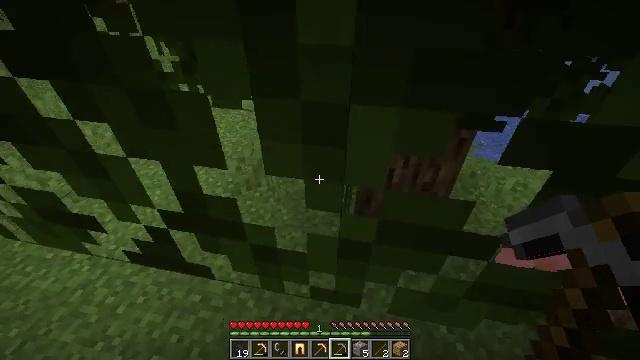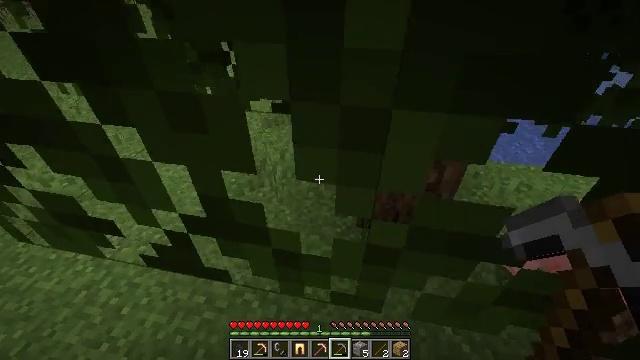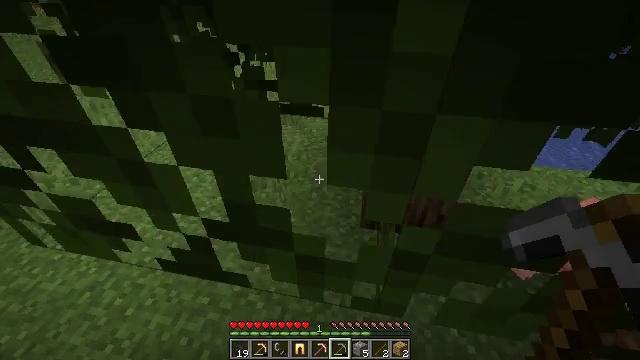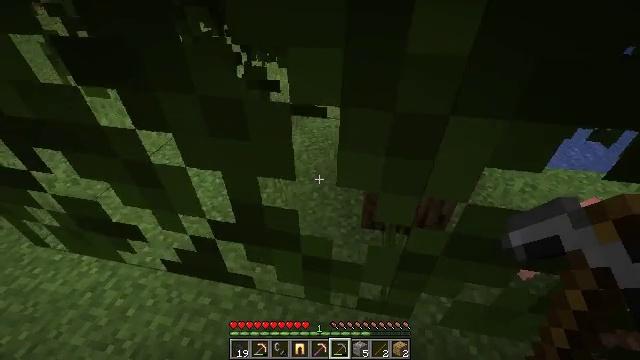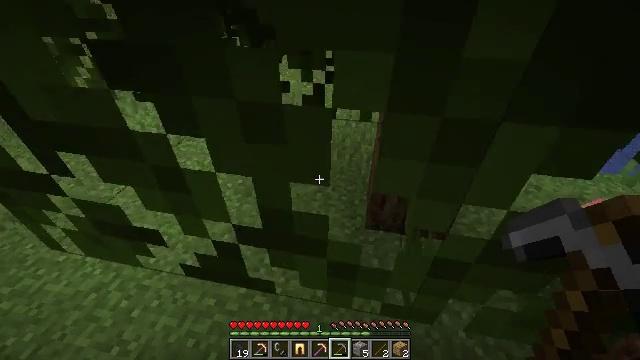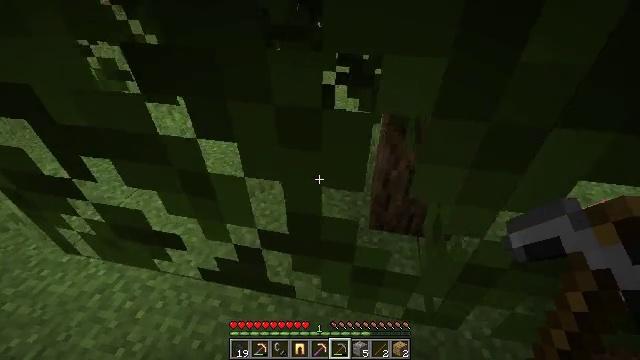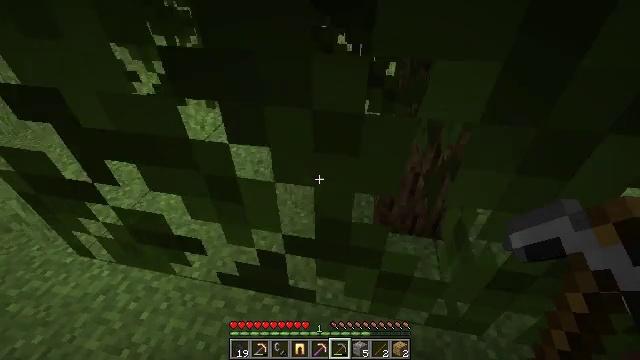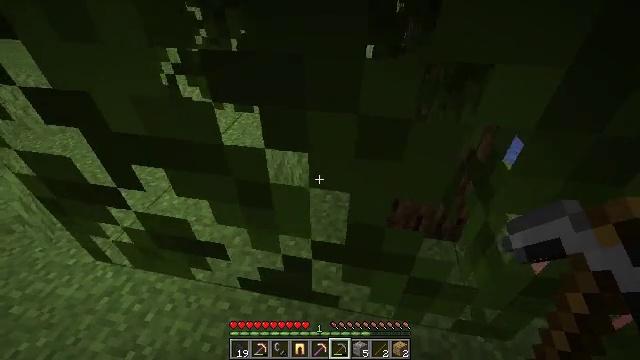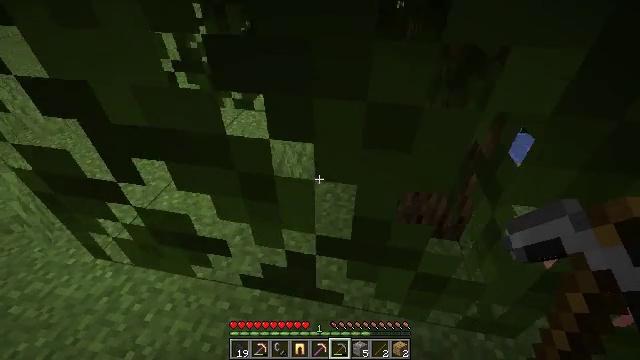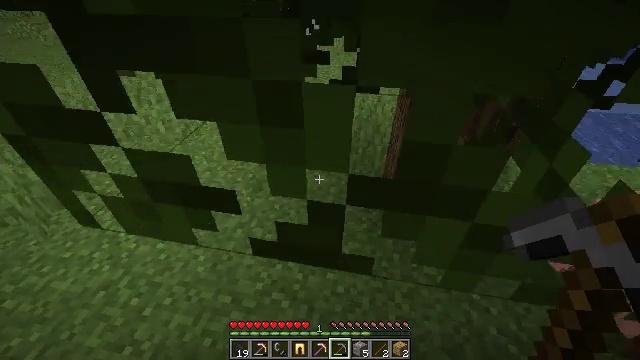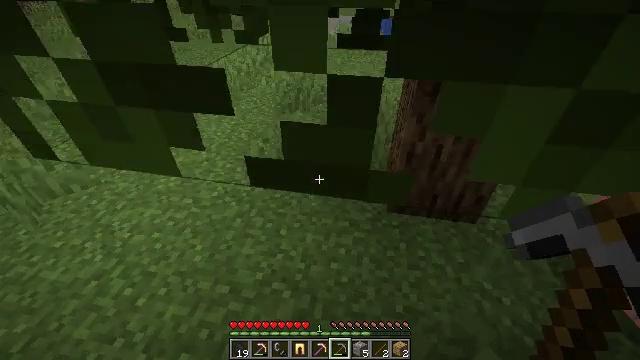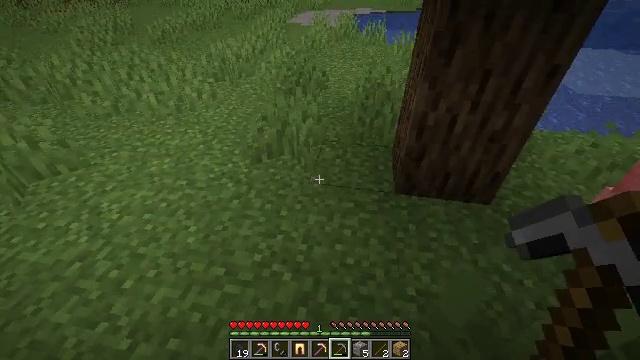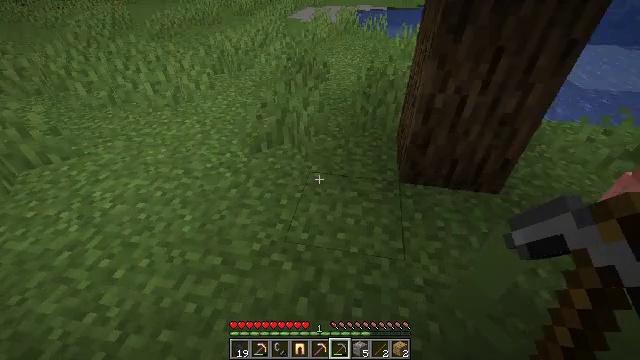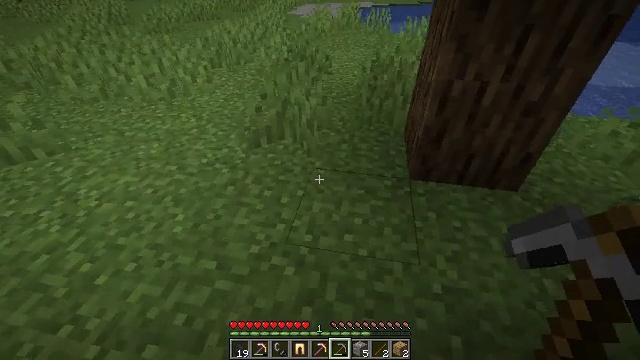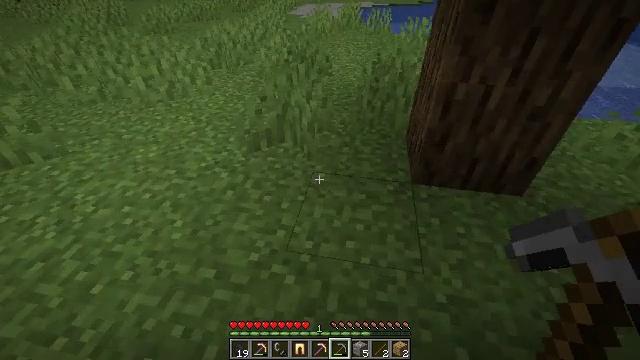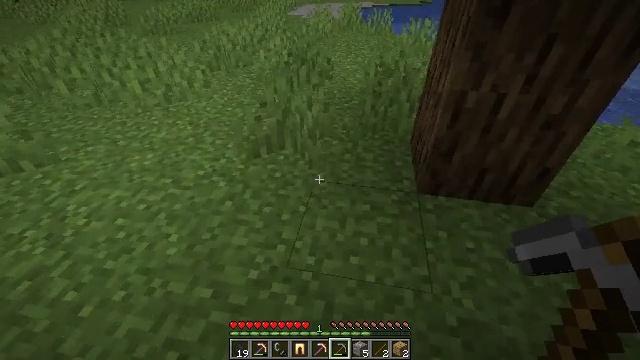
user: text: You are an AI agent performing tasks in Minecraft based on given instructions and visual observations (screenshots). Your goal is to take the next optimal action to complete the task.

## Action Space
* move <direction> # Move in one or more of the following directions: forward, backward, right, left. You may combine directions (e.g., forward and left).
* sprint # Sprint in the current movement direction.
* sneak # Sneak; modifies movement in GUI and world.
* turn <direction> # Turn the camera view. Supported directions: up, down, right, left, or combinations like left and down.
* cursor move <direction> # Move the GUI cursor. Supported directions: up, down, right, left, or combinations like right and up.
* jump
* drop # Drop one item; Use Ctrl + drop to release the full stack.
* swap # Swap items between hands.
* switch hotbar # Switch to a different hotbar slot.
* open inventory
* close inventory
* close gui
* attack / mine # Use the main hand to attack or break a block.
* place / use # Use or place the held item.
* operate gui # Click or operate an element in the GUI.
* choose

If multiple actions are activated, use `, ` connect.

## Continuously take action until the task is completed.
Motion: motion action
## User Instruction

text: Collect oak log for crafting.
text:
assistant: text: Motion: move forward
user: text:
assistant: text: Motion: move forward
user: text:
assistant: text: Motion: move forward
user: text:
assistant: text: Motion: move forward
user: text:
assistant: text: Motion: move forward
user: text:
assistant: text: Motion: move forward
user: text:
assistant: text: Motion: move forward
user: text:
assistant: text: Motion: move forward
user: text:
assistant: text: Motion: move forward
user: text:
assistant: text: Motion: move forward
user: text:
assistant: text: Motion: move forward
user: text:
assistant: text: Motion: move forward
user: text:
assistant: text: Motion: move forward
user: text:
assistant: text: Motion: move forward
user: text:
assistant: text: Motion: move forward
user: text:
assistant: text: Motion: move forward
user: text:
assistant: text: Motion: move forward
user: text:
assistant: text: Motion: move forward, turn right and up
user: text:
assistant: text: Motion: move forward, turn right and up
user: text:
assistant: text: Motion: move forward, turn right and up
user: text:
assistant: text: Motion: move forward, turn right and up
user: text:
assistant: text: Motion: turn right and up
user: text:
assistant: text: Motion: turn right and up
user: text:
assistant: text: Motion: turn right
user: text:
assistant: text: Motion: attack / mine
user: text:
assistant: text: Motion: attack / mine
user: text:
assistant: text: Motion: attack / mine
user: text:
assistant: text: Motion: attack / mine
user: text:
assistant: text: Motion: attack / mine
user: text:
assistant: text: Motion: attack / mine